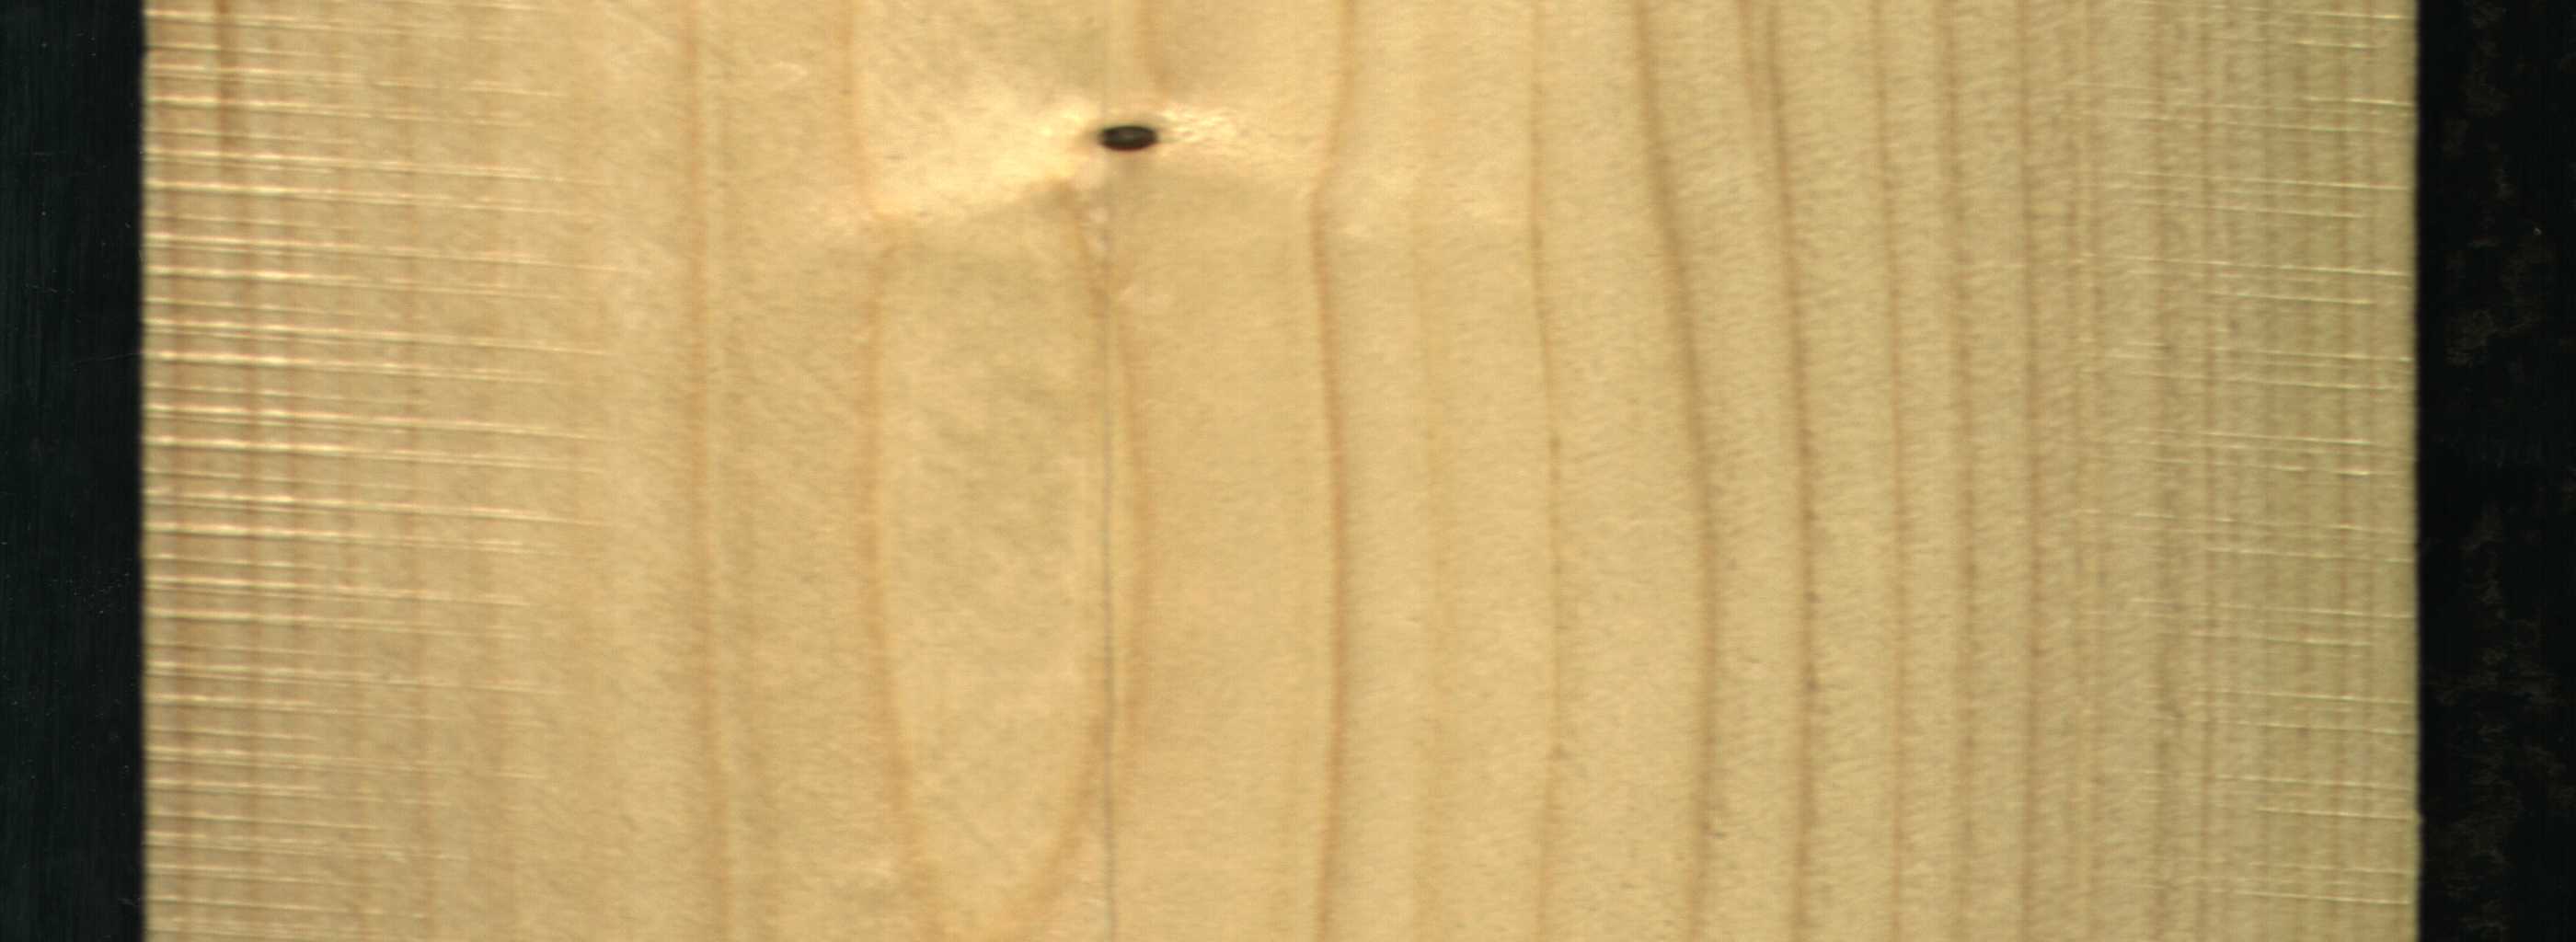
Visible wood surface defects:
Dead_Knot